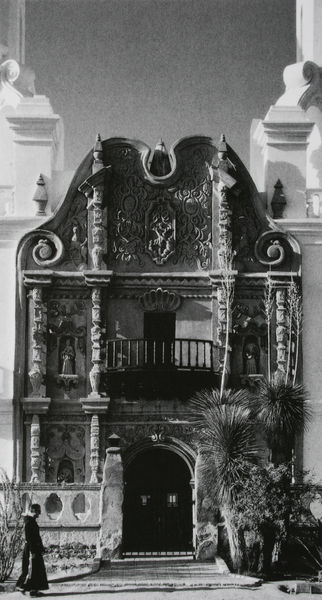
Titel: Mittelteil der Fassade
Standort: Tuscon (Arizona)
Institution: San Xavier del Bac
Schlagwörter: himmel, mann, schatten, weiß, ausschnitt, fenster, frau, geschwungen, grau, hell, licht, schwarz, strasse, säule, säulen, tür, gebäude, haus, ornament, architektur, barock, mensch, rahmen, stein, brüstung, busch, gitter, kirche, sonne, sträucher, figur, decke, person, pflanze, front, krone, skulptur, statue, balkon, relief, spanien, bogen, fassade, süden, giebel, mauer, türe, amerika, bühnenbild, empore, pilaster, rundbogen, treppe, treppen, dekoration, jugendstil, kartusche, symmetrie, schmal, dekor, ornamente, verzierung, palme, geschlossen, tor, foto, fotografie, photographie, eingang, nische, medaillon, orient, orientalisch, passant, balustrade, schwarz weiss, gaudi, architrav, kathedrale, photo, fries, portal, prister, gesims, statuen, voluten, kanzel, priester, mönch, palmen, konsolen, volute, muschel, breit, schnecken, spirale, verzierungen, kolonie, steinhaus, pater, gebälk, aufriss, nischen, säulenordnung, gesimse, rundbogentor, konsolgesims, gotteshaus, lateinamerika, mexiko, rundbogentür, travee, baluster, kiche, kloser, beter, ornement, südamerika, schwarzweis, portugal, beschlagwerk, lict, rhythmische travee, schweifgiebel, schmal breit schmal, baluser, balustrad, geisms, st. georg, kolonialbarock, kirhc, kirchenfront, säulentreppe, weiße nebengebäude